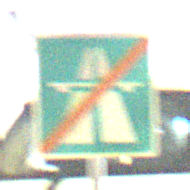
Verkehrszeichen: EndeAutbahn
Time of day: NotSpecified
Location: Indoor (Special)
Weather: NotSpecified
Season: NotSpecified
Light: Artificial